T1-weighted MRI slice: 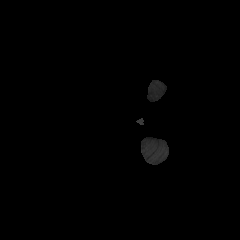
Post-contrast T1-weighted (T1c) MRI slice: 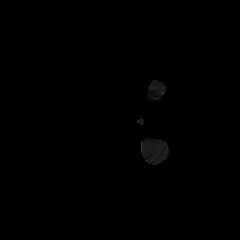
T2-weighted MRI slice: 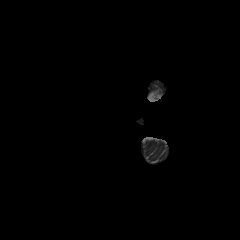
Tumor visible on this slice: no